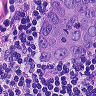
Metastatic tissue present: yes